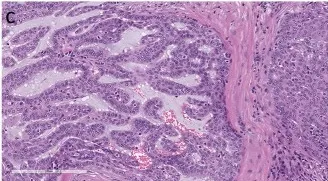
The surrounding thyroid exhibits chronic lymphocytic thyroiditis (c).
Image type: pathology (h&e)